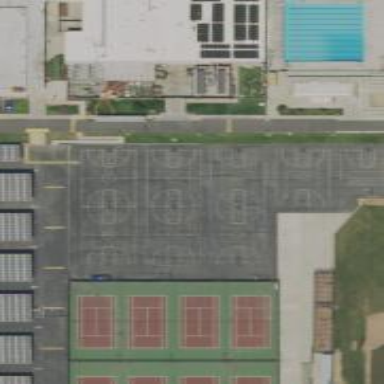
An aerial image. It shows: Basketball court with asphalt surface.